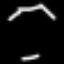
Label: octagon